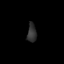
Tissue: prostate
Cell type: T cells
Senescence score: 0.8183
Nuclear area (px): 168
Mean DAPI intensity: 48.976